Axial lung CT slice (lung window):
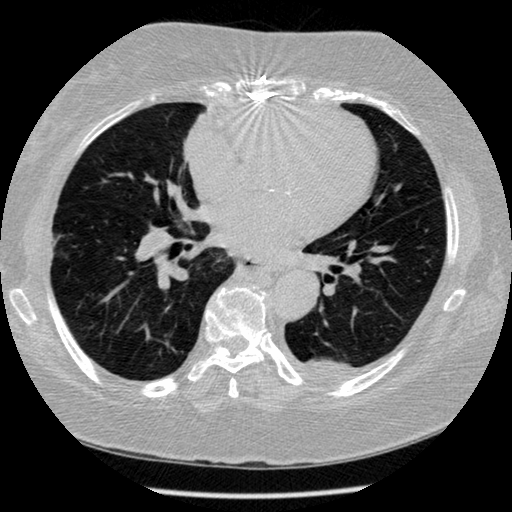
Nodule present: no